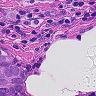
Metastatic tissue present: yes